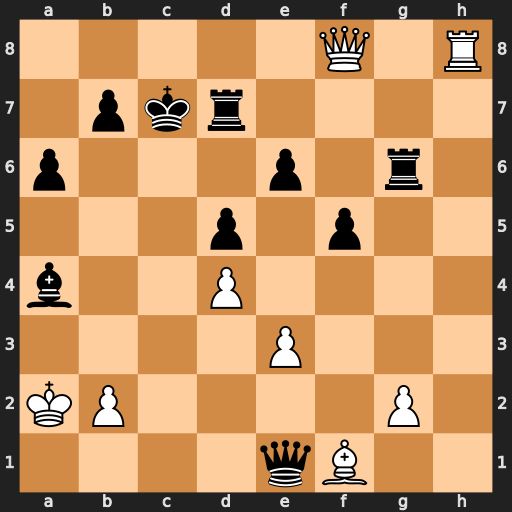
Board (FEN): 5Q1R/1pkr4/p3p1r1/3p1p2/b2P4/4P3/KP4P1/4qB2
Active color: w
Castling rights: -
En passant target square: -
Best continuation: Qc8+ Kb6 Qc5#